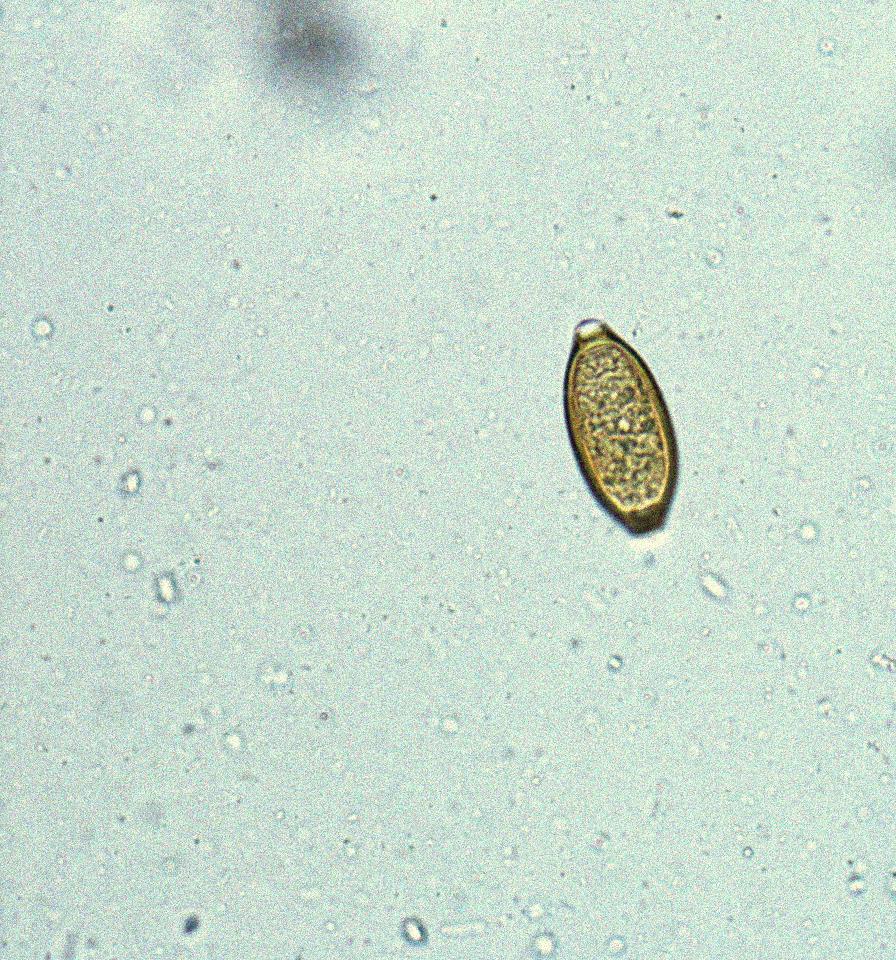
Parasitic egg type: Trichuris trichiura